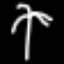
Label: palm tree